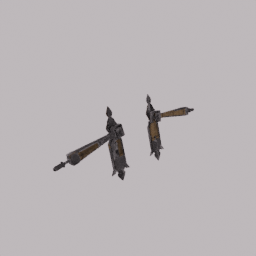
Label: mechanical